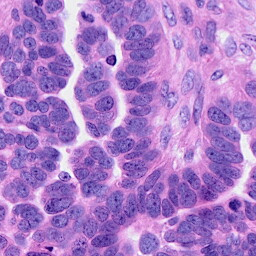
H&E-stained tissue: Ovarian